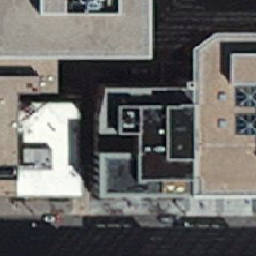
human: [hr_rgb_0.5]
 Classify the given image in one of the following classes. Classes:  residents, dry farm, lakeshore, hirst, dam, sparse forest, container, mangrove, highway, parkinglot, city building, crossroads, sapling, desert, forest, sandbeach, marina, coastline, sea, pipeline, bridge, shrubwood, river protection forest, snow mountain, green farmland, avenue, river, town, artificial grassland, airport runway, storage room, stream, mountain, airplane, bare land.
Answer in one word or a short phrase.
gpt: city building